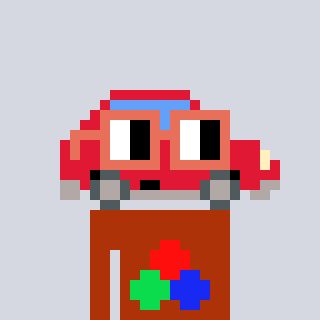
a pixel art character with square orange glasses, a car-shaped head and a hotbrown-colored body on a cool background